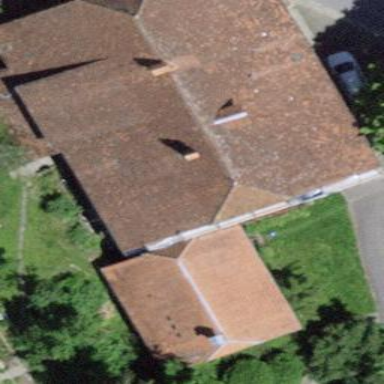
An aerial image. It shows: Sty building.